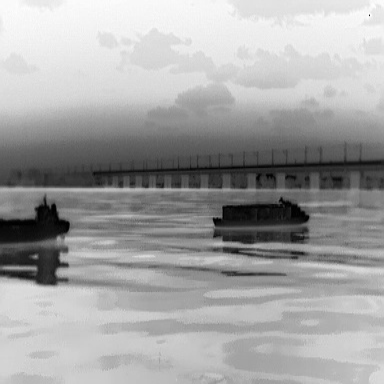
There is a fishing_boat in the infrared image.